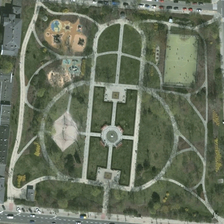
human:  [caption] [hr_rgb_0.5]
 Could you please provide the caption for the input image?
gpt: one side of the square is a row of houses with grey roofs .

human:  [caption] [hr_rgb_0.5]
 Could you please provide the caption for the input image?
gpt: a large number of trees and lawns are planted in the middle of the square .

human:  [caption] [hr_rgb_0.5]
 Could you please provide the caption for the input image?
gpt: a large number of trees and lawns are planted in the middle of the square .

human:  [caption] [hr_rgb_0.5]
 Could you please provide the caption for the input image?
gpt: one side of the square is a row of houses with grey roofs .

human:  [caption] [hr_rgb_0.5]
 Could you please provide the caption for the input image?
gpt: one side of the square is a row of houses with grey roofs .